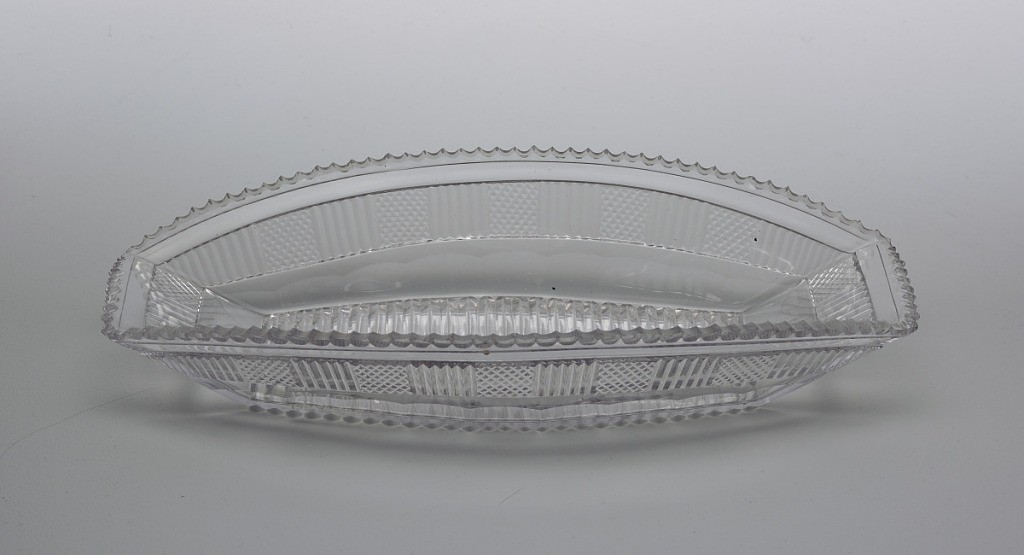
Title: Dish
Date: ca. 1820
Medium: Glass
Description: Oblong, boat shape dish with flared sides and squared ends. Sides cut with band of alternating panels of fine diamonds and flutes. Fluted bottom. Inverted scallop rim.